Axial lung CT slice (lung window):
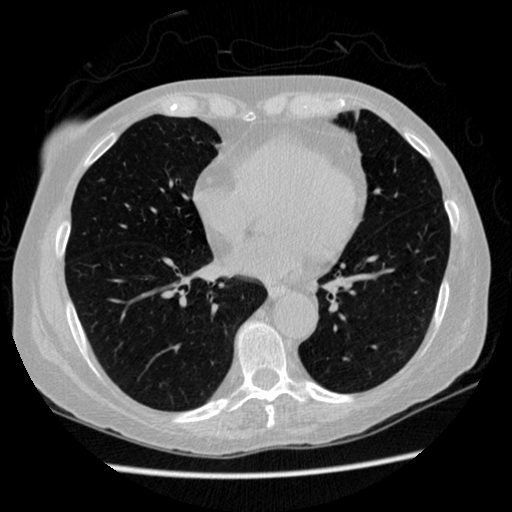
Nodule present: no